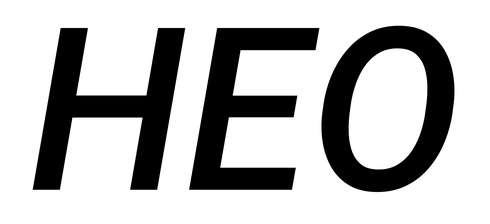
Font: Roboto-Italic_Medium_Italic